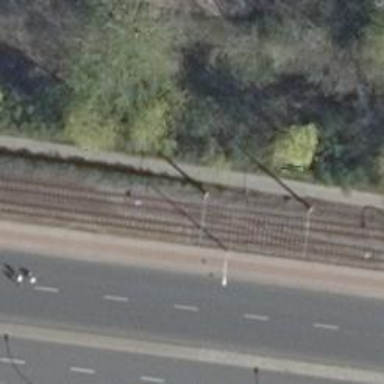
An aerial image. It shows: Disused railway with electrified contact line.